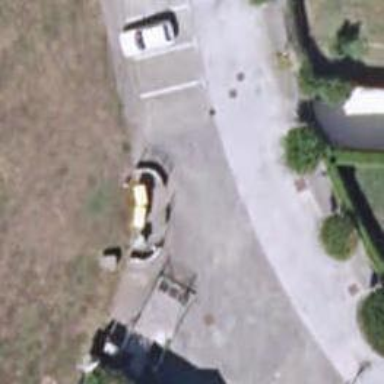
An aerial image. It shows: Recycling container at amenity designated for recycling.